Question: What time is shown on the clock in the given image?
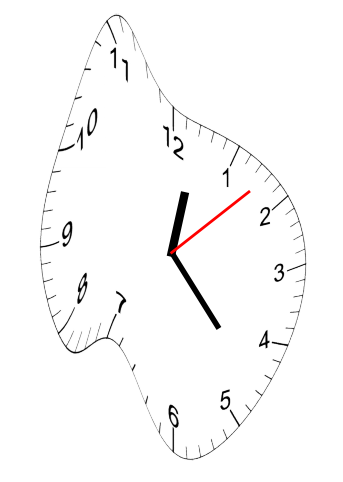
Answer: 12:23:08